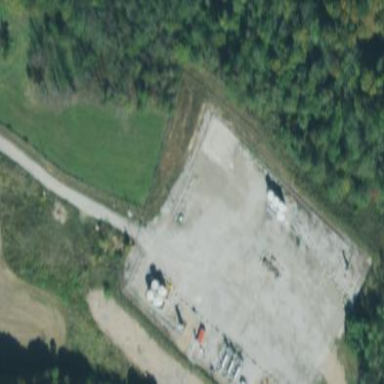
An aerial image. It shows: Industrial area designated for fracking activities.